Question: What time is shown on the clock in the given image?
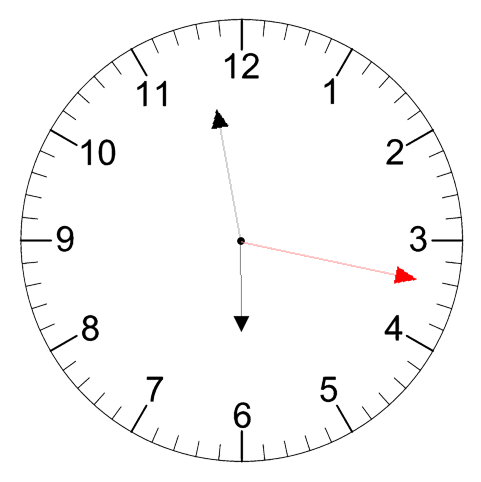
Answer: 05:58:17